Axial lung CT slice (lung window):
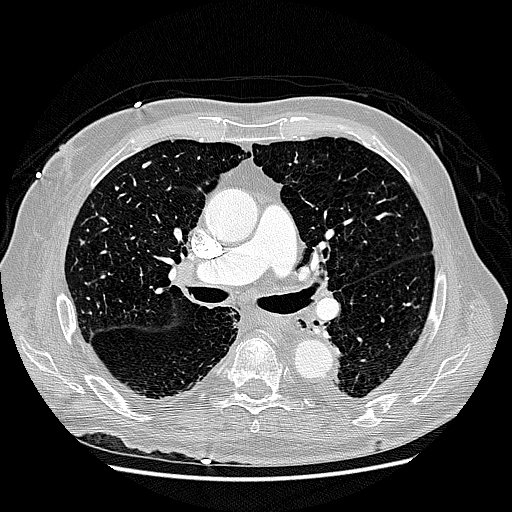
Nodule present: no